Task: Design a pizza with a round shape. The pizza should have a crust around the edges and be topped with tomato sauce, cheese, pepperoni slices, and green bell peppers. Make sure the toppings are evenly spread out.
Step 314:
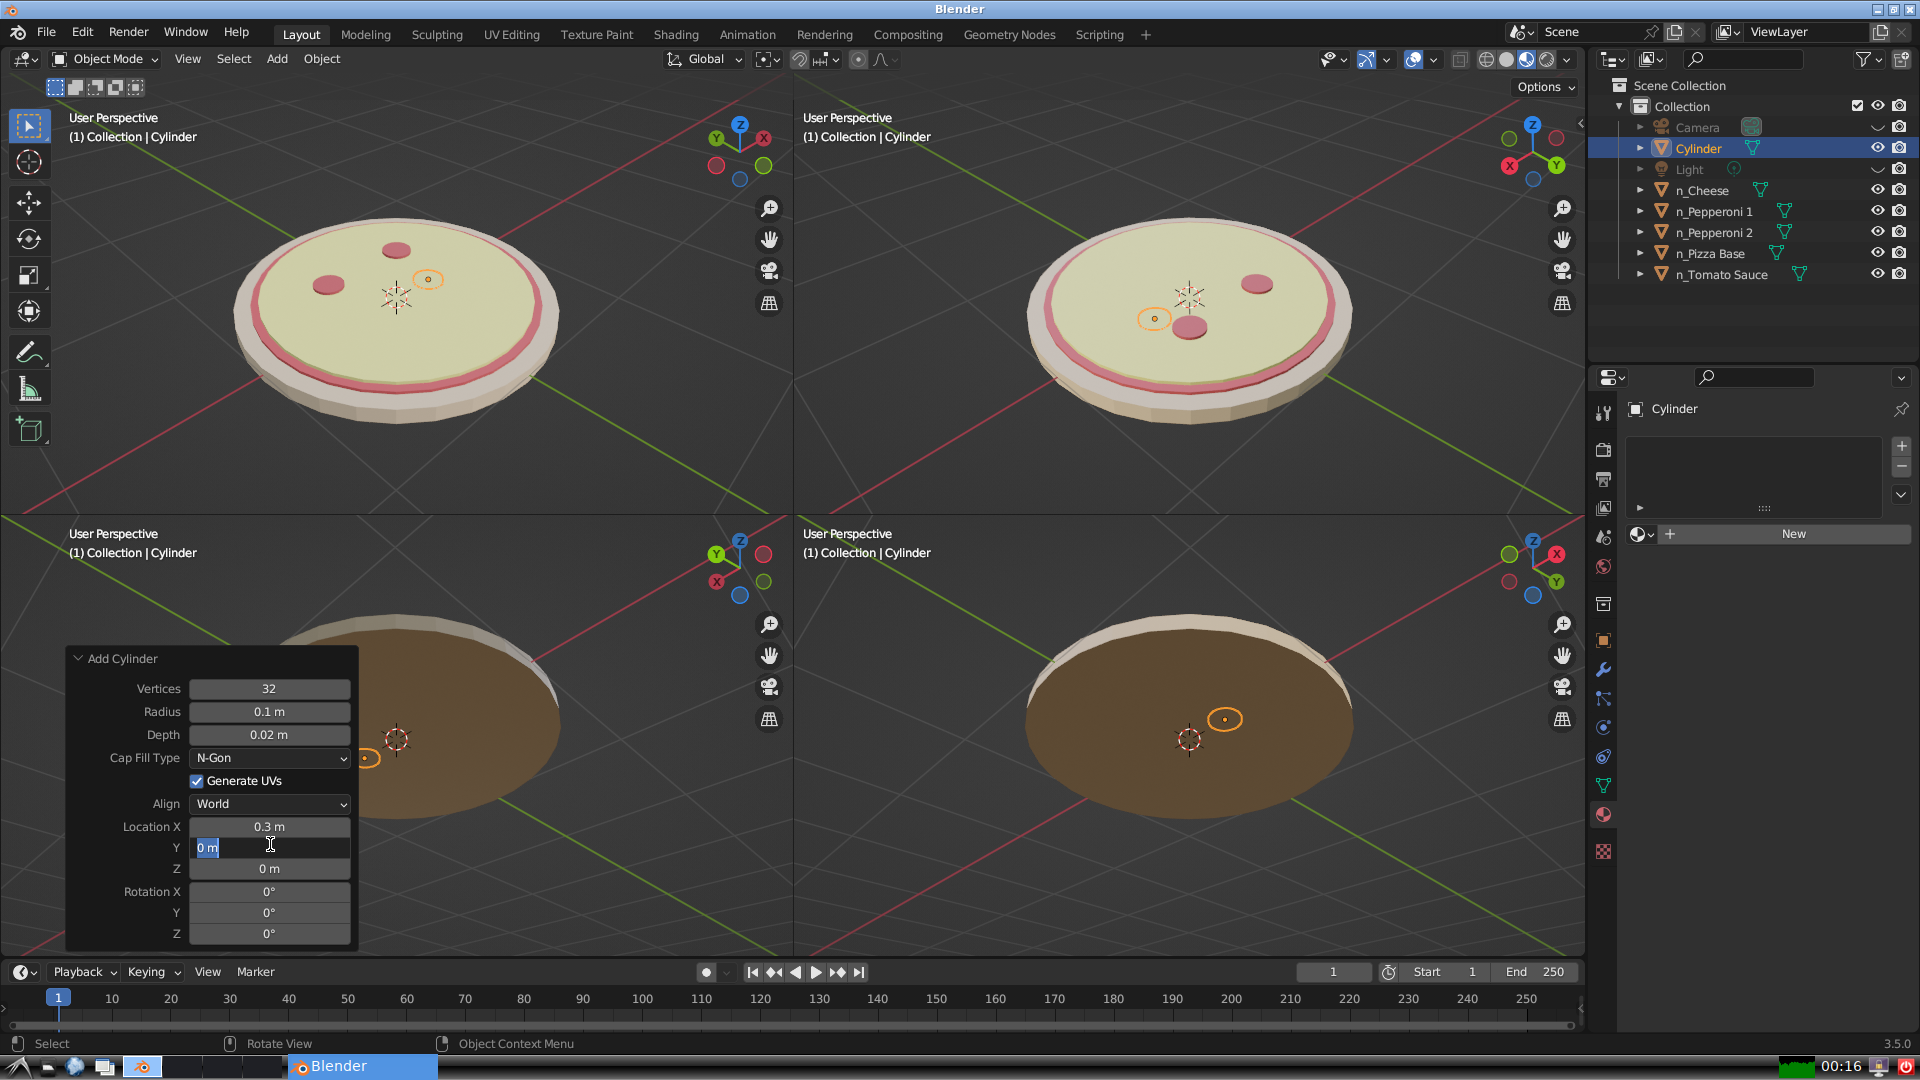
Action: input_text: -0.3